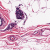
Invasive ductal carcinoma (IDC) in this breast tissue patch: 0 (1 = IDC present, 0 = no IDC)